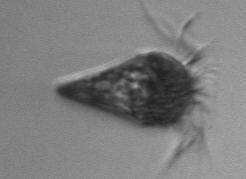
Label: Strombidium_wulffi